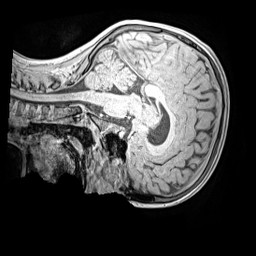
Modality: MP2RAGE
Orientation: sagittal
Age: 11
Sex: male
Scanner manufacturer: siemens
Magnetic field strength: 3 T
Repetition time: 4 s
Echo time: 0.00299 s